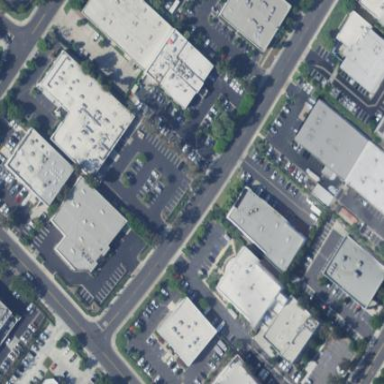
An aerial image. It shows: Commercial area.